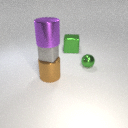
small gray rubber cube above large brown metal cylinder